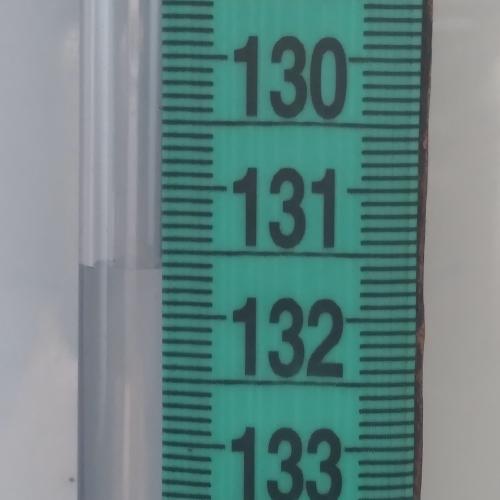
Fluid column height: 131.6 cm